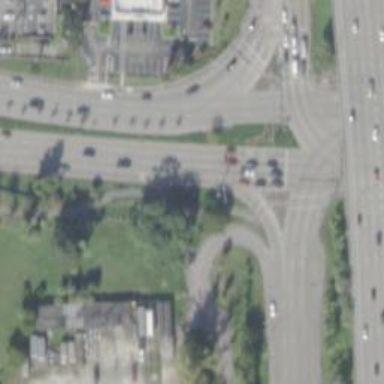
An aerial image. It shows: Primary highway with asphalt surface and separate sidewalk.